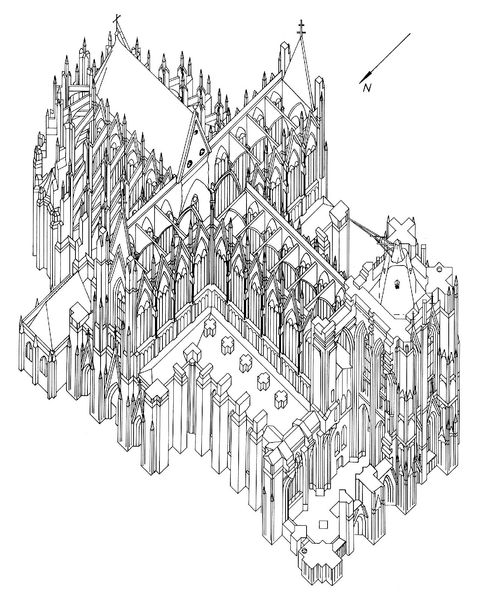
Titel: Axonometrien des Kölner Doms
Institution: Köln, Dombauarchiv
Schlagwörter: pfeiler, zeichnung, dach, architektur, sockel, norden, kirche, gotik, turm, grafik, graphik, vogelperspektive, aufsicht, bögen, kreuz, dom, draufsicht, druck, darstellung, hauptschiff, kathedrale, mittelschiff, gotisch, seitenschiff, spitzbögen, apsis, chor, plan, gothik, gothisch, grundriss, kreuzgang, vierung, längsschiff, querschiff, seiteneingang, planung, kreuzform, südeingang, westchor, nordung, 1600, 1900, 1800, 1700, t-kirche, 17ßß